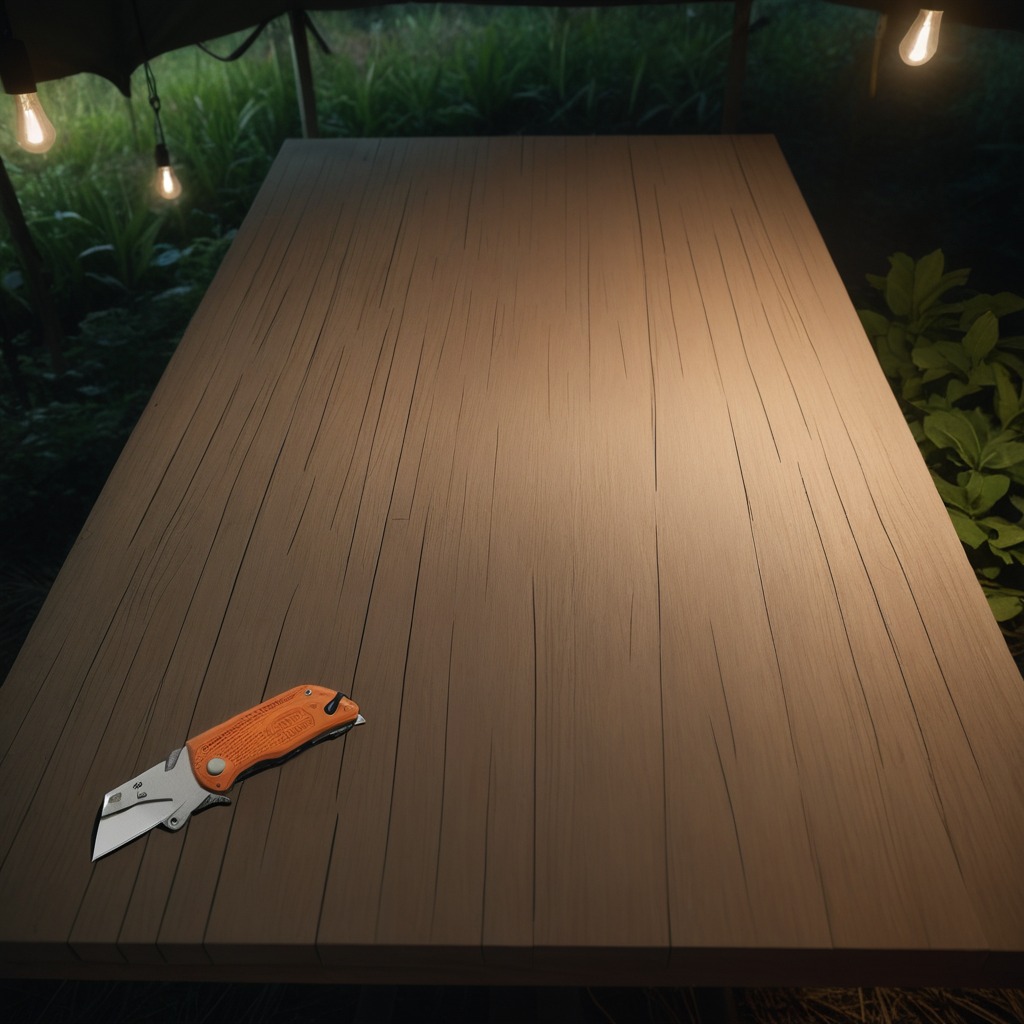
A utility knife lies on the wooden table inside a jungle field workshop tent at night.